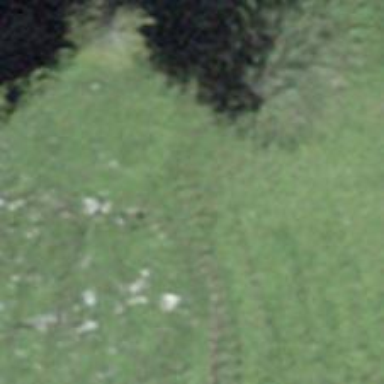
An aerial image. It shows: Path.